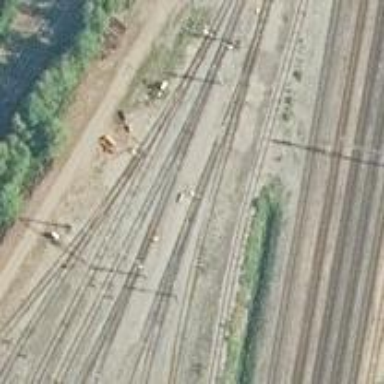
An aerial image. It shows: Rail yard with electrified contact lines for the trains.